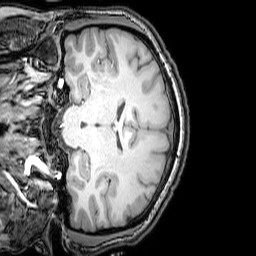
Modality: T1w
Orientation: coronal
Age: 26
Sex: male
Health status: healthy
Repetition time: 0.081 s
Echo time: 0.037 s